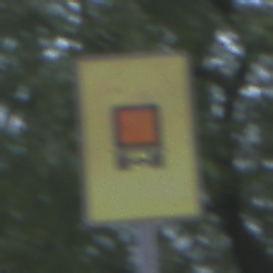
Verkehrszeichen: KennzeichnungspflichtigeFahrzeugeGefaehrlicheGueterOhnePfeilsymbol
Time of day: SunriseSunset
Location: Outdoor (Urban)
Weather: PartlyCloudy
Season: NotSpecified
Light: Natural